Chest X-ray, PA view. Patient: 30 years old, sex M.
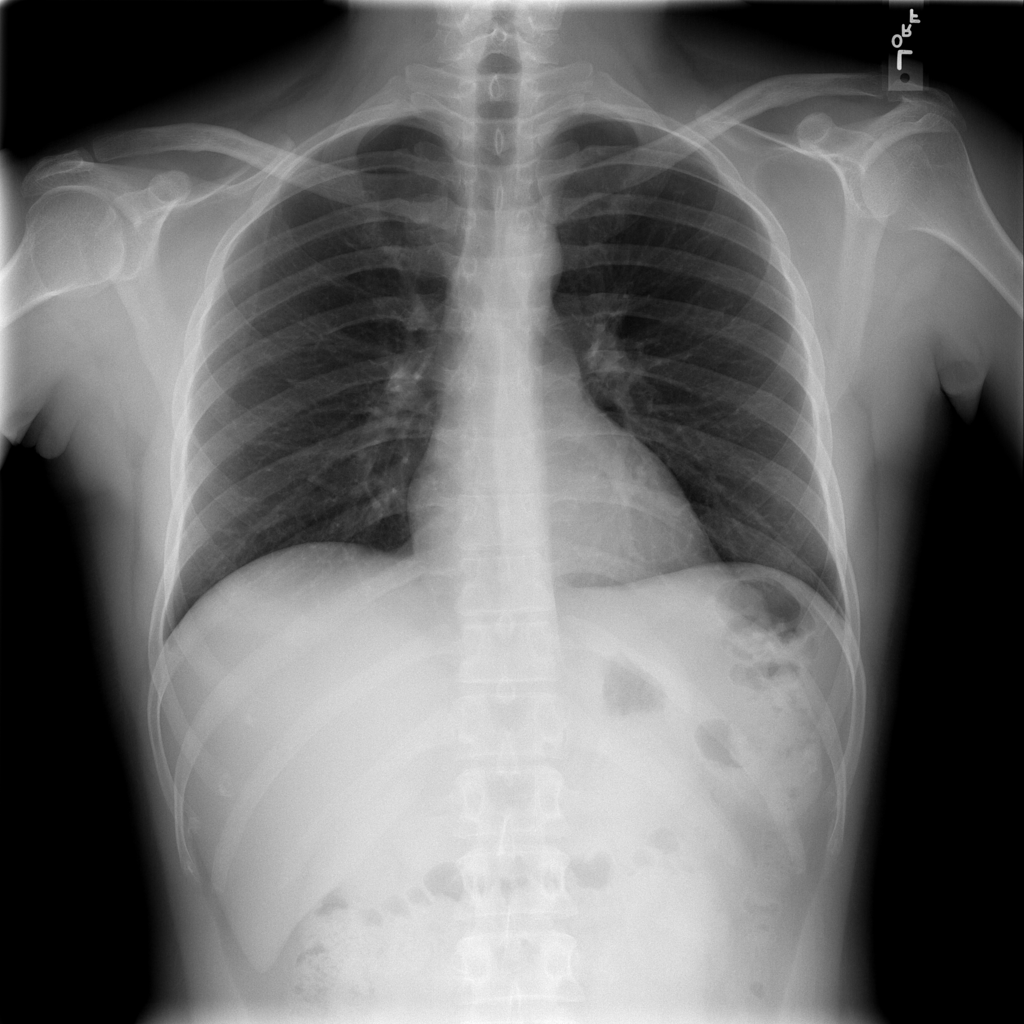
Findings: No Finding